Question: So im fully aware of the amount of questions asked about "Sticky Footers", and have also referenced many, MANY different questions on here and websites about sticky footers. I've created a fresh template away from this project that work and have examples of how sticky footers operate, be it inside the wrapper or out...
However, i just cant seem to get it operate correctly within my solution.
Currently the footer appears to be "sticky", however on one of my main pages, the content (images and text) seem to overlap the footer, due to the footer not being pushed to the bottom correctly. It seems to sit just below the screen (Meaning you have to scroll slightly to see the footer) - But on this page it sits in that location, doesnt get pushed down and then the content overlaps.
I've tried everything, Removing 100% on HTML, BODY, WRAPPER, contentDiv, but basically, one thing works, which breaks another.
What im after is, ContentDiv = 100% (pushing down the footer). So i should be able to create a blank page, the footer be glued to the bottom, and if content increases it pushed it down... Simple right? But tearing out my hair with this :/
So, any help would be massively appreciated, as i have a short deadline to get this sorted.

<URL>
## CSS
'''
html
{ margin: 0px; padding: 0px; height:100%; }
body
{ margin: 0px; padding: 0px; height: 100%; font-family: Arial, "Helvetica Neue", Helvetica, sans-serif; font-size: 12px; }
/* { margin: 0px; padding: 0px; height: 100%; font-family: 'Montserrat', sans-serif; font-size: 12px; } */
p { font-family: Arial, "Helvetica Neue", Helvetica, sans-serif; font-size: 12px; }
h1 { font-family: Arial, "Helvetica Neue", Helvetica, sans-serif; font-size:24px; }
h2 { margin:0px; padding:0px; font-family: Arial, "Helvetica Neue", Helvetica, sans-serif; }
/* PAGE FORMATTING - START*/
span:hover { /* text-decoration: underline; */ }
a:link, a:visted { }
ahover, a:active { }
.link_nav_header{
padding:0px;
font-size:20px;
font-weight:bold;
color:#333333;
cursor:pointer;
}
.but_default
{
padding: 2px;
border: 1px solid #009900;
background-color: #33FF00;
/* background-color: #dddbdb; */ /* TWO COLOURS? */
}
.but_events-buybutton
{
padding:3px;
min-width:90%;
margin-bottom:5px;
color:#ffffff;
background-color:#378ec8;
}
.but_all
{
min-width:90%;
cursor: pointer;
margin: 2px;
}
/* HEADER - START */
.hdr_container
{
width:100%;
height:110px;
padding:0px;
margin:0px;
position:relative;
background-color:#0099ff;
color: #ffffff;
overflow: hidden;
}
#hdr_profile-icon {
margin-top: 1%;
margin-right: 1%;
float: right;
background-color: inherit;
}
/* NEW NAVIGATION */
#nav {
width: 100%;
padding: 0;
margin: 0 auto;
background-color: #333333;
position: absolute;
bottom: 0%;
}
#nav ul {
list-style: none;
/* width: 800px;*/ /* REMOVE TO STRETCH NAV TO FULL WIDTH */
width: 100%;
margin: 0 auto;
padding: 0;
}
#nav li {
float: left;
text-align: center;
}
#nav ul li{
width: 11%; /* STRETCHES NAV TO FULL WIDTH */
}
#nav li a {
padding: 8px 15px;
display: block;
text-decoration: none;
font-weight: bold;
color: white;
text-transform:uppercase
}
#nav li:first-child a {
background: red;
width: 10px;
font-weight: normal;
}
#nav li a:hover {
/* color: #c00; */
background-color: #0099ff;
}
#nav a:hover a:focus {
/* color: #c00; */
background-color: red;
}
/* MAIN CONTENT - START */
#wrapper {
clear: both;
/* margin: 0 auto; */
width: 100%;
height:100%;
min-height: 100%;
/* margin-bottom: -75px; */
z-index:10;
}
.contentDiv
{
clear: both;
width:65%;
min-width: 800px;
height:90%;
background-color:#ffffff;
margin-left:auto;
margin-right:auto;
/* z-index: -9999; */
}
/* TABLE - START */
.tbl_container-centered
{
width:100%;
height:100%;
min-height:100%;
/* padding-bottom: 20px; */
margin-left:auto;
margin-right:auto;
display:table;
overflow:auto;
/* margin-bottom: 75px; */
display: inline-table;
vertical-align: middle;
}
.tbl_containerpaneltext-centered
{
width:95%;
min-height:35%;
margin-left:auto;
margin-right:auto;
background-color:red;
}
.tbl_head-genericthread
{
min-height:3%;
max-height:3%;
text-align:center;
color:#ffffff;
background-color:#0099ff;
}
.tbl_events-head {
width: 100%;
height: 100%;
min-height: 100%;
border: 1px solid;
text-align: left;
border-collapse: collapse;
}
.tbl_grid-events
{
background-color: #ffffff;
}
.tbl_pickseats-famtable
{
width:100%;
background-color:#e1e1e1;
}
table#tbl_events{
height:100%;
min-height:100%;
border-collapse: collapse;
border-right: 1px solid #333333;
border-left: 1px solid #333333;
}
.link_moreinfo{
padding:0px;
font-size:14px;
font-weight:bold;
color:#0099ff;
cursor:pointer;
}
#event_row {
height: 140px;
font-family: Arial, "Helvetica Neue", Helvetica, sans-serif;
}
#basket2 {
background: red;
}
/* FOOTER CSS - START */
.footer_container
{
clear: both;
width:100%;
height:75px;
bottom:0;
background-color:#0099ff;
/* position:absolute; */
}
.footer_container, .wrapper:after {
/* .push must be the same height as footer */
height: 75px;
}
.wrapper:after {
content: "";
display: block;
}
.footer_global-bottom {
width: 100%;
margin: auto;
padding-top: 20px;
text-align: center;
color: white;
background: #333333;
}
.footer_global-bottom a {
color: white;
text-decoration: none;
}
/* ERROR HANDELING */
.error {
background: #ef7474;
border: 1px solid #f5aca6;
text-align: center;
}
.success
{
background: #74e963;
border: 1px solid #59e836;
text-align: center;
}
.alerts_box {
padding: 10px;
width: 250px;
position: absolute;
visibility: hidden;
font-size: 10px;
color:black;
}
.alerts {
width: 275px;
z-index: 2;
padding-bottom: 40px;
}
'''
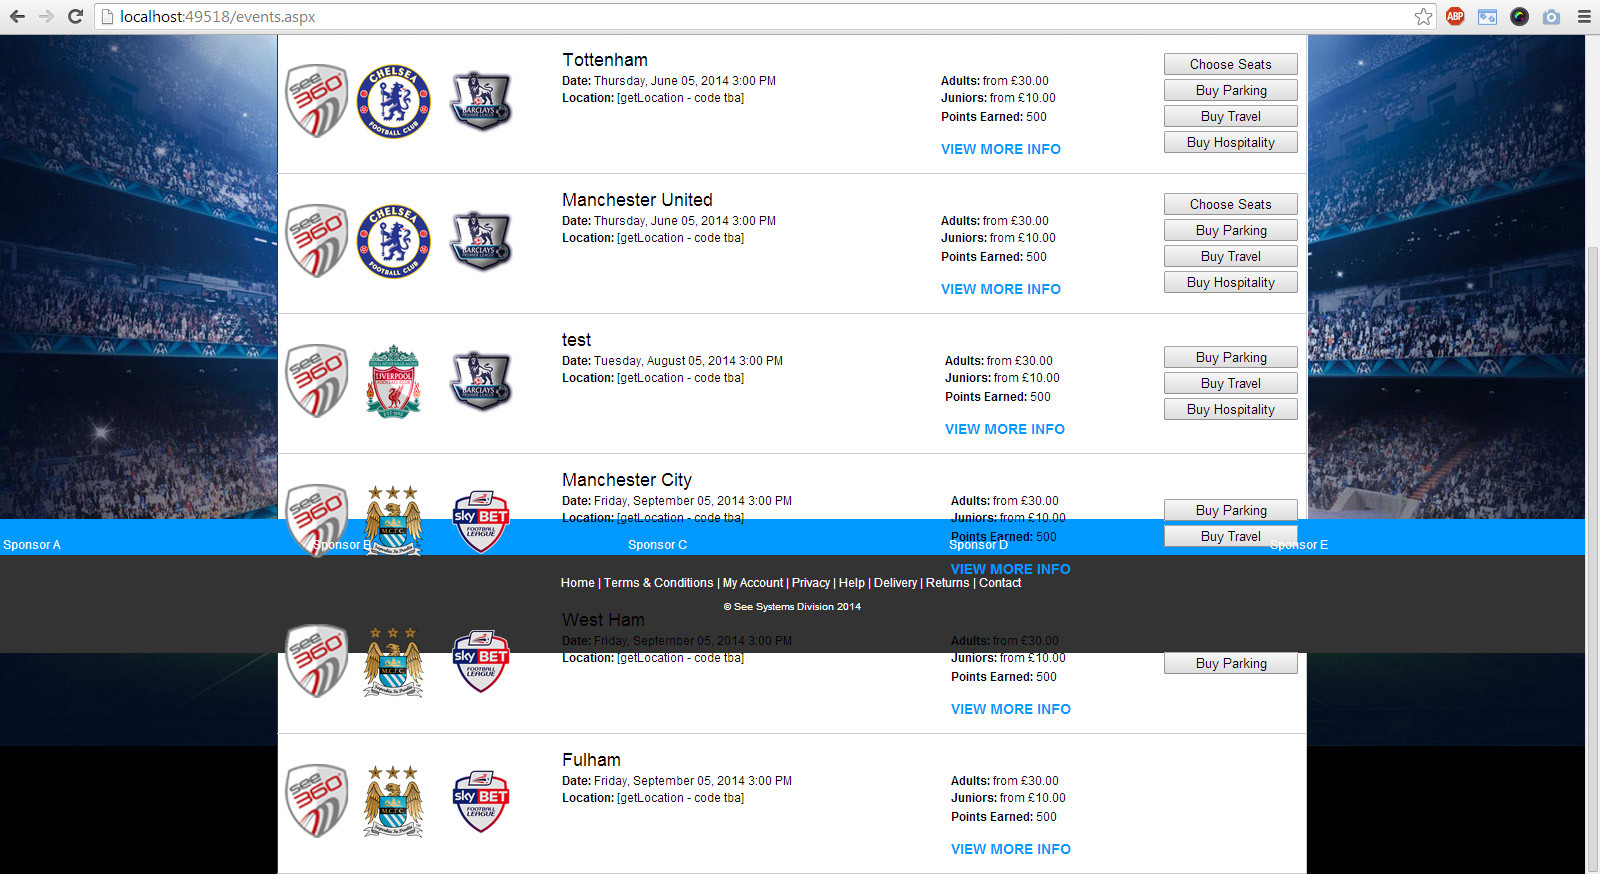
Answer: Problem was solved, not by CSS, but by Javascript.
The problem was due to the page loading dynamic content from a table, it never knew how big the contentDiv was, so didnt know where to but the footer.
The sticky footer is achieved by setting CSS % heights, and also using javascript to help correct for pages with no content or those with dynamically loaded content.
The code below explains the active javascript:
'''
var totalHeight = $('#header').height() + $(id).height();
var contentDivHeight = $('#content').height();
var wrap = $('#wrapper');
if (totalHeight >= contentDivHeight) {
wrap.removeClass('wrapper-height');
wrap.addClass('wrapper-minHeight');
} else {
wrap.addClass('wrapper-height');
wrap.removeClass('wrapper-minHeight');
}
'''
The code checks the height of the header and the content contained within the content and if its over the footer switches to a css class enforcing min-heights rather than heights to allow the footer to flow to the end of the content.
-